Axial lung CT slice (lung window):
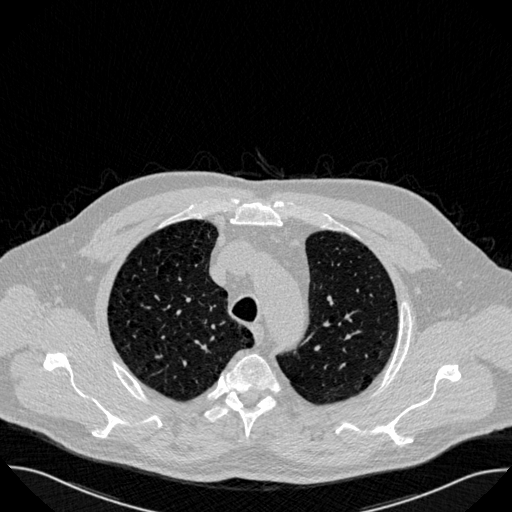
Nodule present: no